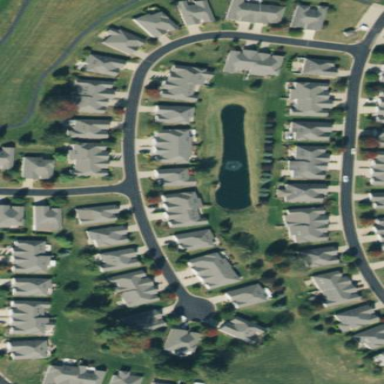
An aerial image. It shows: Residential area consisting of single-family homes.